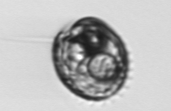
Label: Proterythropsis